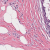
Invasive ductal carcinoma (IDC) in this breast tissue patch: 0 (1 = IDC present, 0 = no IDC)